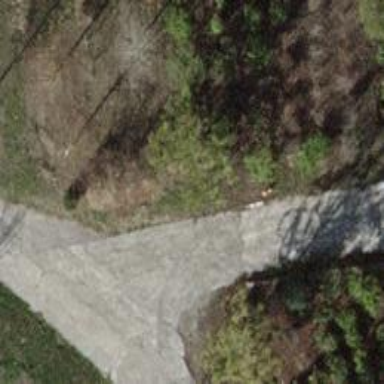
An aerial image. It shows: Concrete service road.